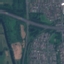
Label: Highway